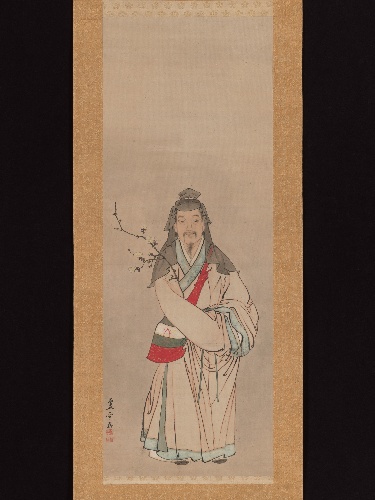
Title: 長澤蘆雪筆　渡唐天神図|Tenjin Traveling to China
Artist: Nagasawa Rosetsu 長澤蘆雪
Artist bio: Japanese, 1754–1799
Date: 1787–88
Object type: Hanging scroll
Classification: Paintings
Medium: Hanging scroll; ink and color on paper
Culture: Japan
Period: Edo period (1615–1868)
Dimensions: Image: 35 1/8 × 13 in. (89.2 × 33 cm)
Overall with mounting: 67 1/8 × 17 11/16 in. (170.5 × 45 cm)
Overall with knobs: 67 1/8 × 19 1/2 in. (170.5 × 49.5 cm)
Department: Asian Art
Credit line: Gift of Sue Cassidy Clark, in celebration of the Museum's 150th Anniversary, 2019
Accession year: 2019
Repository: Metropolitan Museum of Art, New York, NY